Question: I needed checkbox selection mode in my gridpanel, so i use 'Ext.selection.CheckboxModel' component, but my problem is about the column (checkbox column) which this component will append to my grid. I want to set a fixed width for it, because this column's width may vary when i resize the browser window. I use the code below, but it doesn't work:
'''
constructor: function() {
var me = this;
me.selModel = Ext.create('Ext.selection.CheckboxModel', {width: 16});
me.callParent(arguments);
}
'''
This is code snippet and snapshot of my users table:
'''
Ext.define('VDOA.view.users.Table', {
extend: 'Ext.grid.GridPanel',
alias: 'widget.usersgrid',
forceFit: true,
selType: 'checkboxmodel',
//selType: 'rowmodel',
//selModel: Ext.create('Ext.selection.CheckboxModel'),
title: '',
initComponent: function() {
...
}
});
'''

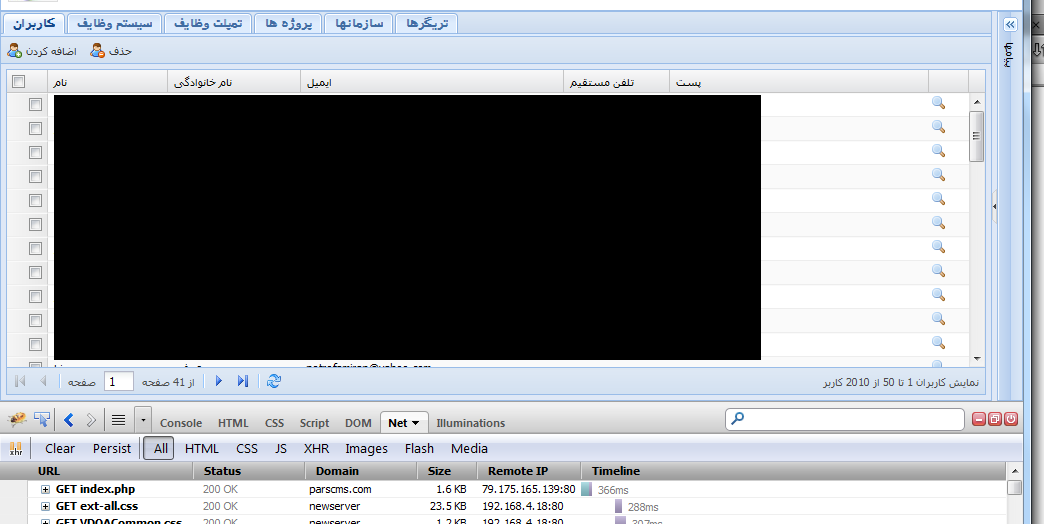
Answer: It's a bug in Ext 4.0.7:
It's the 'forceFit: true' that screws up. They suggest to set 'flex:1' on the remaining columns. That worked for me but I would still like to see it smaller. I'll probably go for a css solution.
<URL>